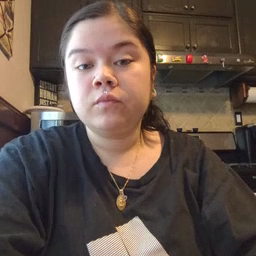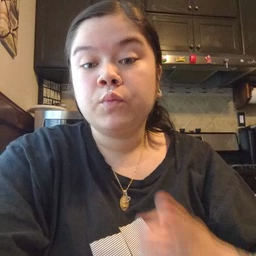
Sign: red